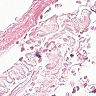
Metastatic tissue present: no